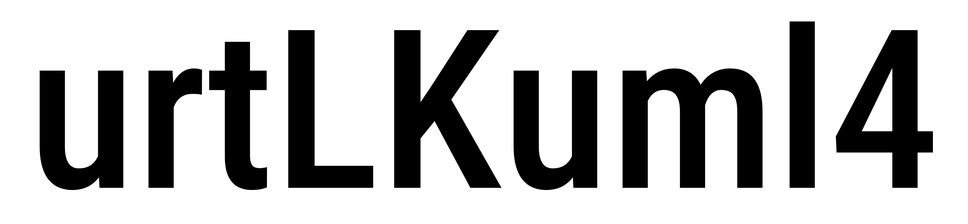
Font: Roboto_Condensed_Medium